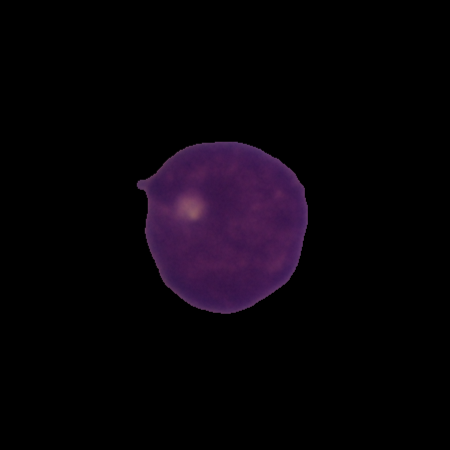
Label: cancer